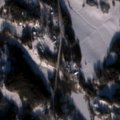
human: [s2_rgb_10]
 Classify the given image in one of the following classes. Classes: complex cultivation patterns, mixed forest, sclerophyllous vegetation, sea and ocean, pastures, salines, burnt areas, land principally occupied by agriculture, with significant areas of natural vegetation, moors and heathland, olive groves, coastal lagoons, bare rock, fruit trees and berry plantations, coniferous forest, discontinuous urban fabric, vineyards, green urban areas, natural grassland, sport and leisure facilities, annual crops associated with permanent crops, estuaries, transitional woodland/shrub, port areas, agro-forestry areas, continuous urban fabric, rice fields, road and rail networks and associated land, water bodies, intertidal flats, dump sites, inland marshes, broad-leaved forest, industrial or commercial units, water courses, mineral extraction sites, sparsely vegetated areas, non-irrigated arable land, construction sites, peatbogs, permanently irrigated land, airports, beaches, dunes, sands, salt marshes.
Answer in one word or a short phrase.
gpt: non-irrigated arable land, land principally occupied by agriculture, with significant areas of natural vegetation, mixed forest, water bodies